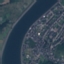
Land use / land cover class: River